九年级 · 度量几何学
如图, 在 $\triangle A B C$ 中, 点 $D$ 在 $A B$ 边上, 点 $G$ 在 $B C$ 边上, 连接 $A G$, 过点 $D$ 作 $D E / / B C$,分别交 $A C 、 A G$ 于点 $E 、 H$, 过点 $E$ 作 $E F / / A G$ 交 $B C$ 于点 $F$. 则下列式子中一定正确的是 ( )

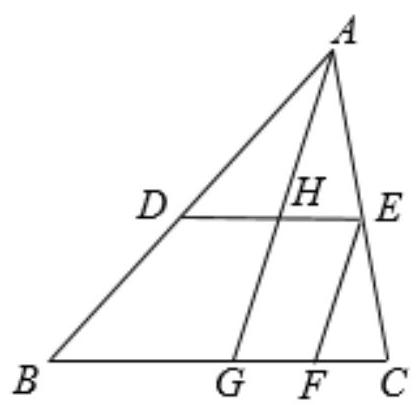
A. $\frac{A E}{E C}=\frac{E F}{A G}$
B. $\frac{D E}{B F}=\frac{A D}{A B}$
C. $\frac{A H}{A G}=\frac{G F}{G C}$
D. $\frac{D B}{A B}=\frac{G H}{A C}$

答案: C
解析: 根据相似三角形的判定与性质逐一进行判断即可.

【详解】解: $A . \because E F / / A G$

$\therefore \triangle C E F \sim \triangle C A G$

$\therefore \frac{C E}{C A}=\frac{E F}{A G}$, 故选项 $A$ 错误;

B. $\because D E / / B C$

$\therefore \triangle A D E \sim \triangle A B C$

$\therefore \frac{D E}{B C}=\frac{A D}{A B}$, 故选项 $B$ 错误;

C. $\because D E / / B C$

$\therefore \triangle A D H \sim \triangle A B G$

$\therefore \frac{A H}{A G}=\frac{A D}{A B}$,

$\because D E / / B C$

$\therefore \triangle A H E \sim \triangle A G C$

$\therefore \frac{A H}{A G}=\frac{A E}{A C}$,
$\because E F / / A G$

$\therefore \frac{A E}{E C}=\frac{G F}{F C}$

$\therefore \frac{A E}{A C}=\frac{G F}{G C}$

$\therefore \frac{A H}{A G}=\frac{G F}{G C}$, 故选项 $C$ 正确;

D. $\because D E / / B C$

$\therefore \frac{D B}{A D}=\frac{H G}{A H}$

$\therefore \frac{D B}{A B}=\frac{G H}{A G}$, 故选项 $D$ 错误,

故先 $C$.

【点睛】本题主要考查了相似三角形的判定与性质, 熟练掌握相似三角形的判定与性质是解答此题的关键.